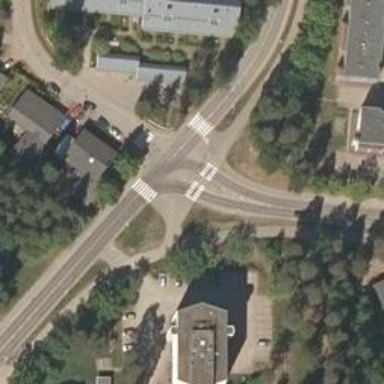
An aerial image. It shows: Asphalt footway with uncontrolled zebra crossing.